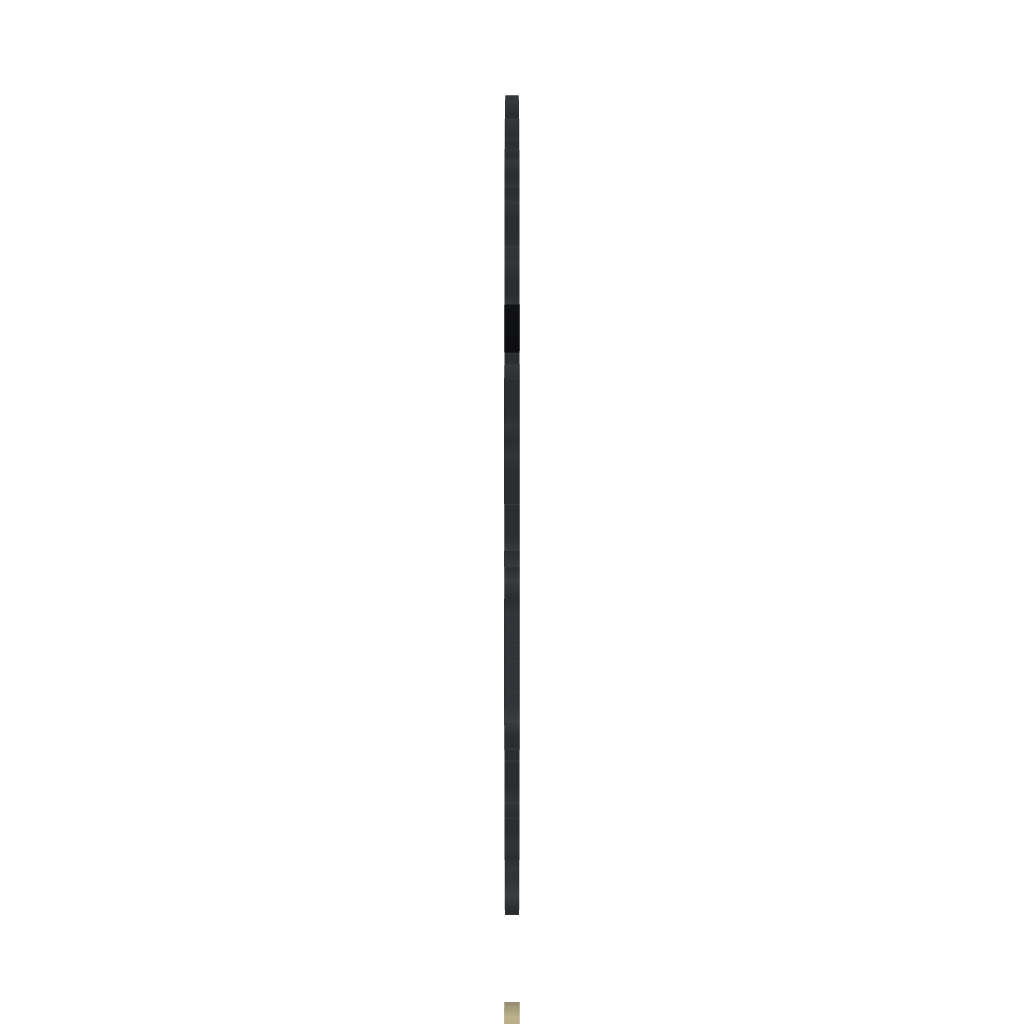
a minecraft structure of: Storm Trooper